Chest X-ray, AP view. Patient: 53 years old, sex F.
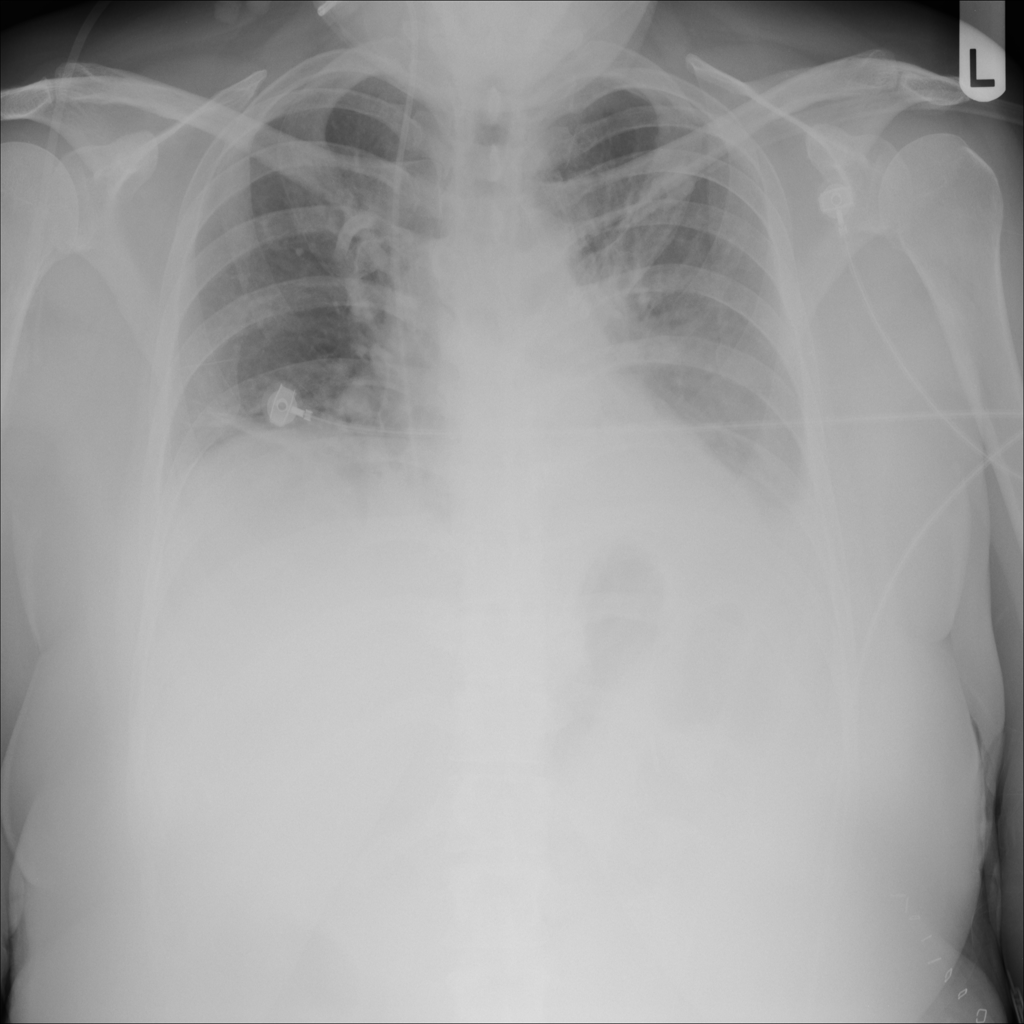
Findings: Atelectasis, Effusion, Infiltration